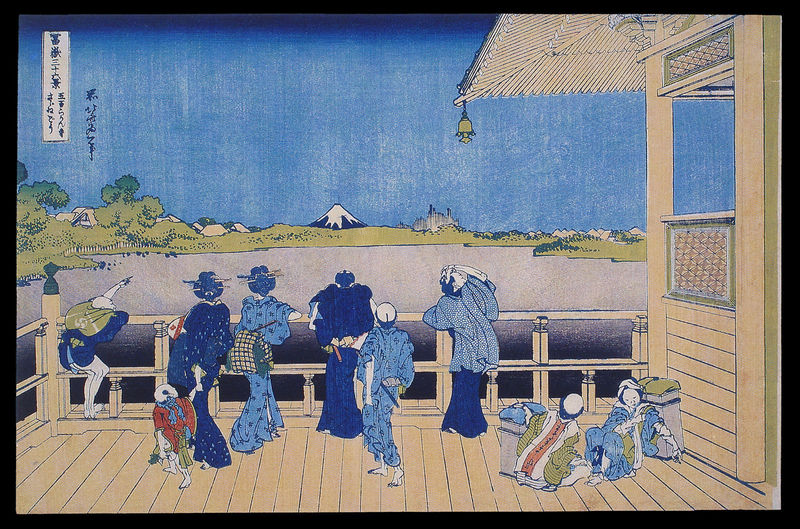
Titel: 36 Ansichten des Fuji
Künstler: Katsushika Hokusai
Institution: Honolulu, Honolulu Academy of Arts
Schlagwörter: berg, blau, himmel, bäume, frauen, grün, landschaft, menschen, see, ufer, rücken, blick, haus, schauen, kinder, aussicht, terrasse, japan, schrift, schriftzeichen, zeigen, vulkan, text, rückansicht, glocke, sehnsucht, kimono, fuji, fujiyama